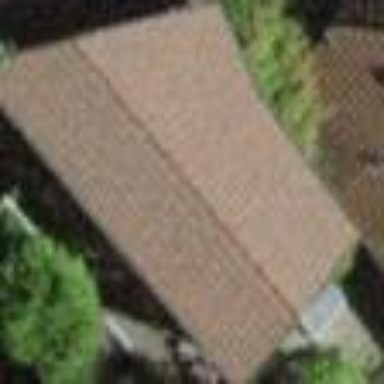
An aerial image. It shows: View of roof of building.